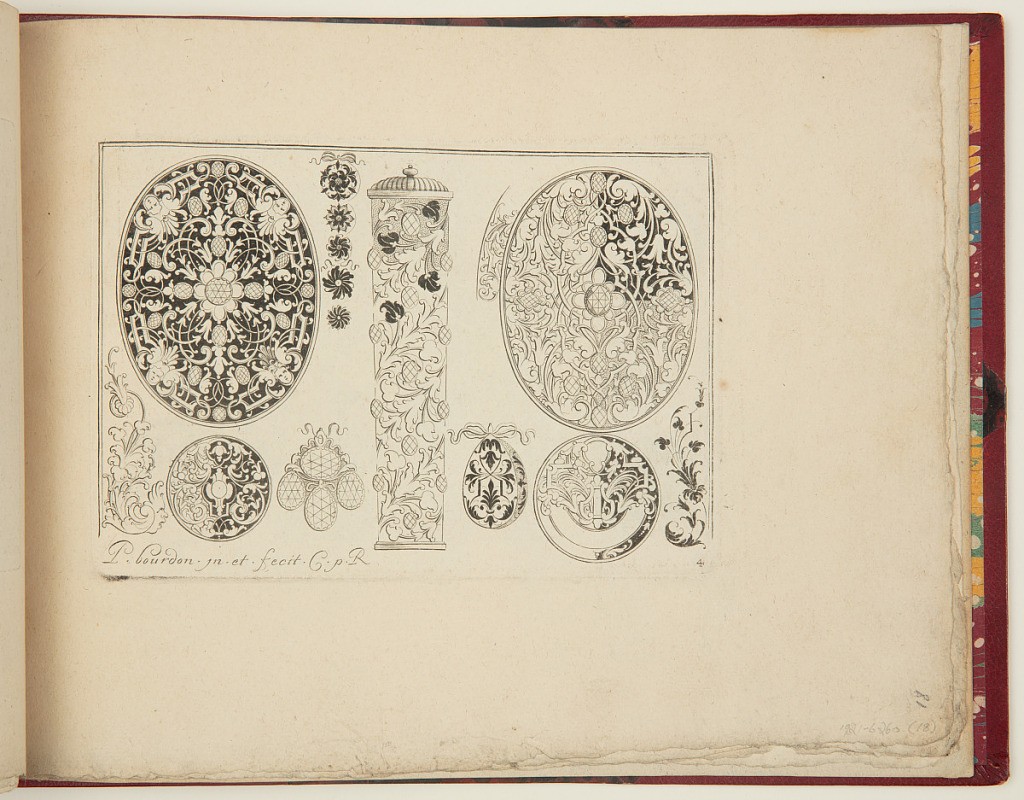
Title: Designs for Ornament, Cases, Roundels, and Pendants
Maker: Pierre Bourdon, French, ca. 1656 – 1708 after
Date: after 1703
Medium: Etching and engraving on paper
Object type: Print
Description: An ornament print featuring roundels, ovals (possibly watch cases or mirror backs), a case (etui), and jewelry pendants decorated with grotesque motifs (intertwining scrolling leaves, foliage, human and animal forms), with mascarons (masks), rosettes, fleurons, and cartouches. The plate is signed and numbered.